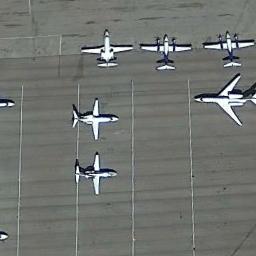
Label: airplane